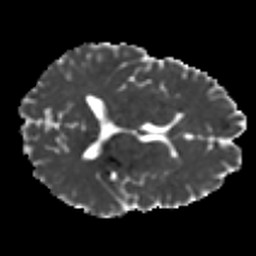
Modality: MD
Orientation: axial
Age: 25
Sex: male
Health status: healthy
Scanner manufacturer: ge
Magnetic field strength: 3 T
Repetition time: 11 s
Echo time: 0.072 s